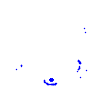
Particle: proton